Aerial crown-view tile of a tropical tree (Barro Colorado Island, Panama), acquired 20250715:
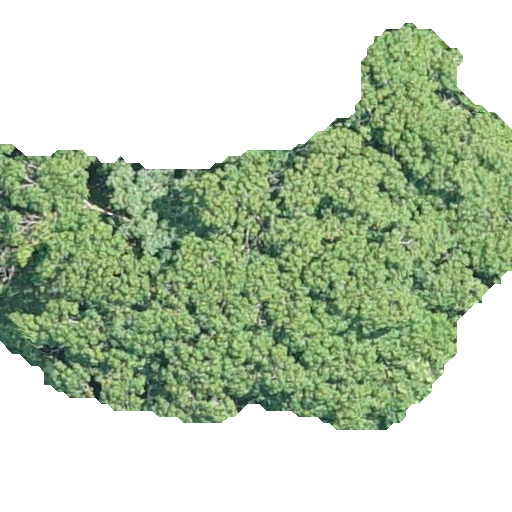
Species: Hura crepitans
GBIF accepted scientific name: Hura crepitans
Crown area: 215.822 m²